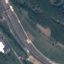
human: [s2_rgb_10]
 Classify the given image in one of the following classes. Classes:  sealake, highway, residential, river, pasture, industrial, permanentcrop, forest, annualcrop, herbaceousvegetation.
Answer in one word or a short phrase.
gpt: Highway